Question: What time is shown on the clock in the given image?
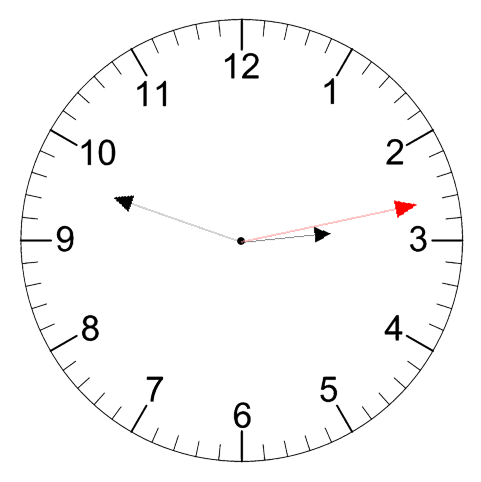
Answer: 02:48:13